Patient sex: M
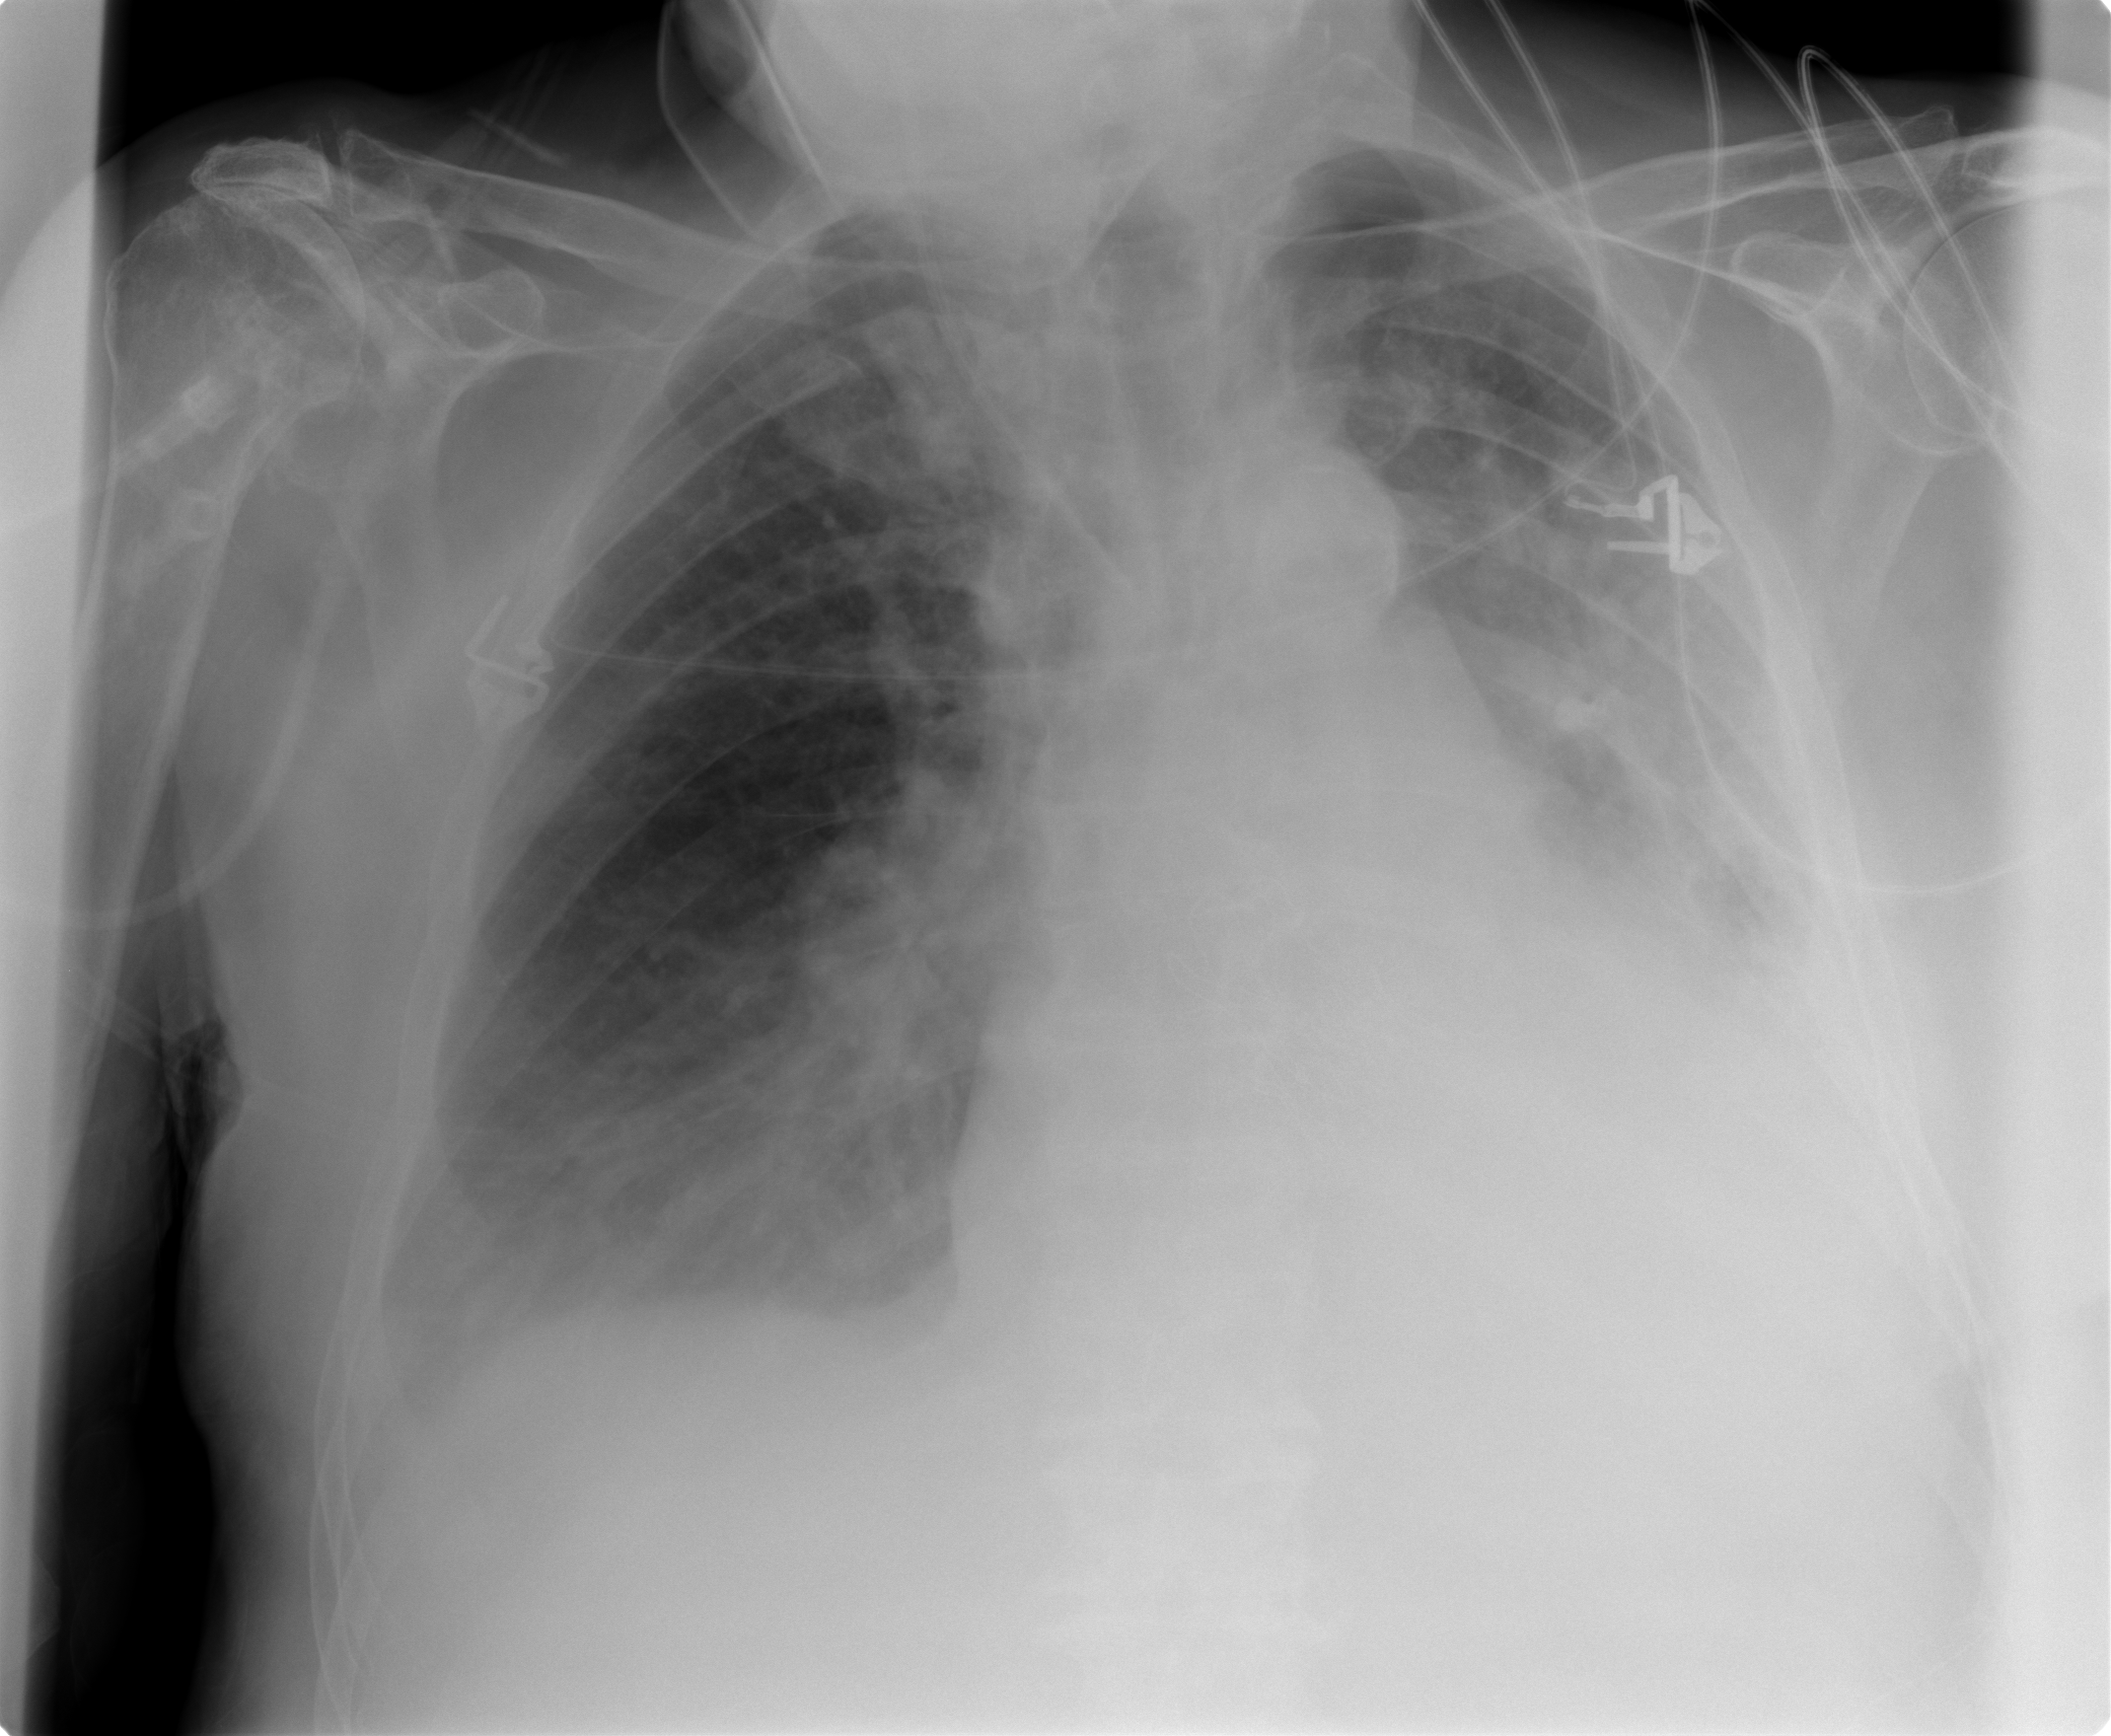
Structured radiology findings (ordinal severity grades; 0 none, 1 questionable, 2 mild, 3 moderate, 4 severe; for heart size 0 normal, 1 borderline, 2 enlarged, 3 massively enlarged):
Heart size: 2
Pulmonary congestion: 2
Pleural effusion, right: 2
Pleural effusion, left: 2
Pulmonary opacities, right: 2
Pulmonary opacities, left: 2
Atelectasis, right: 2
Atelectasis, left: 2